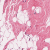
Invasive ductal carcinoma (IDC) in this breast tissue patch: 0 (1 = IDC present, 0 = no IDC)